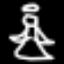
Label: angel